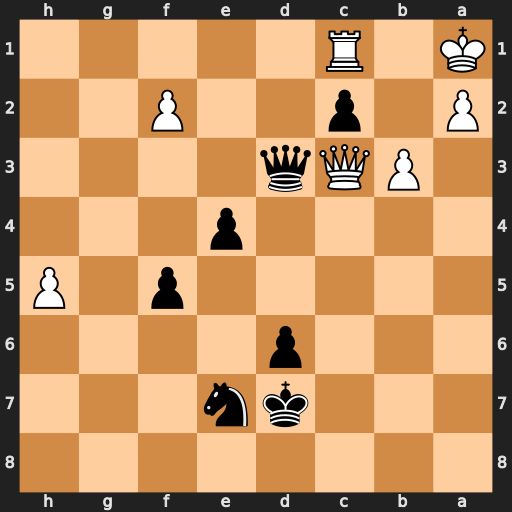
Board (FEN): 8/3kn3/3p4/5p1P/4p3/1PQq4/P1p2P2/K1R5
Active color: b
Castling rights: -
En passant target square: -
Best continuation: Qxc3#